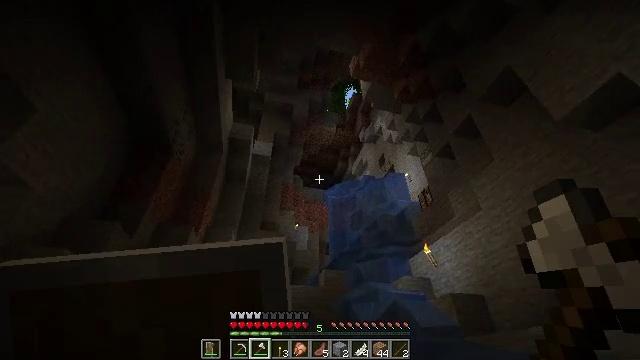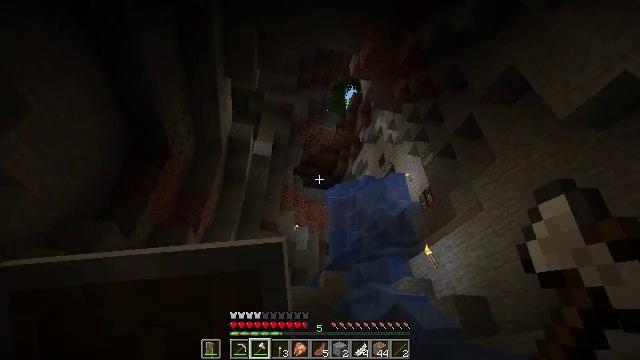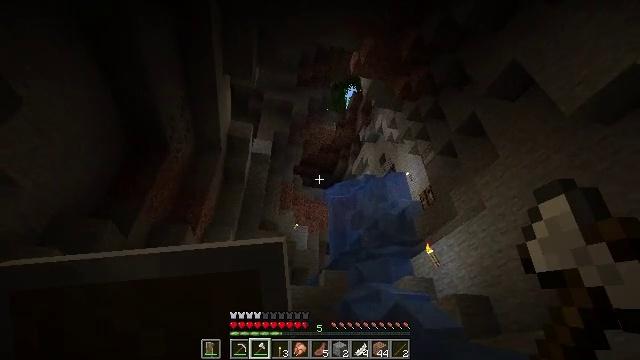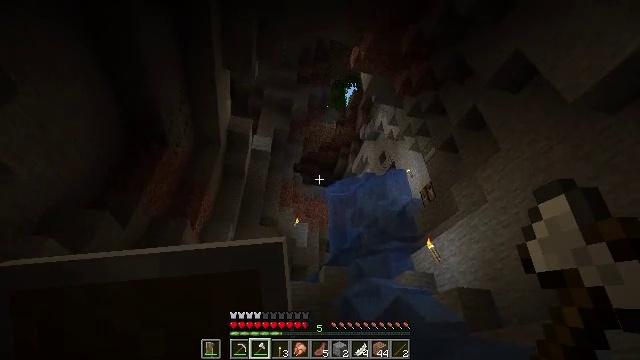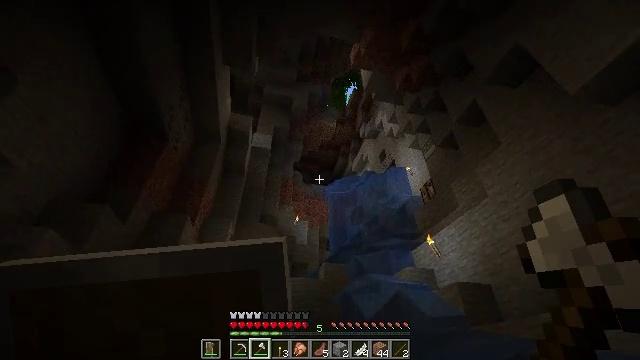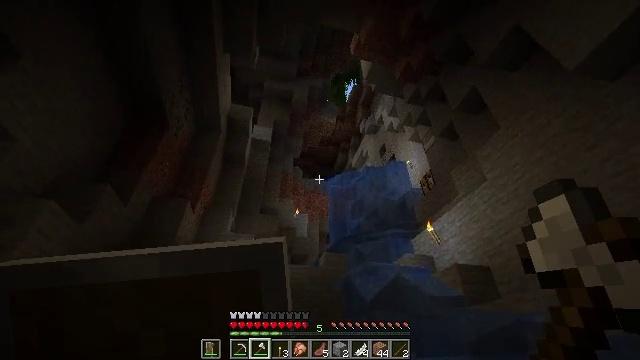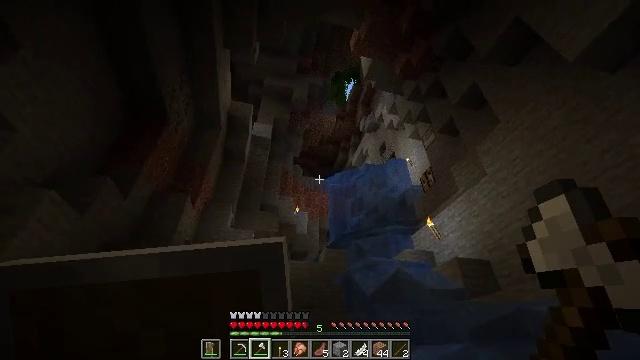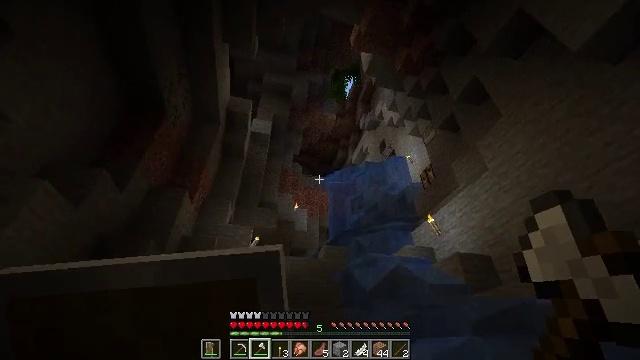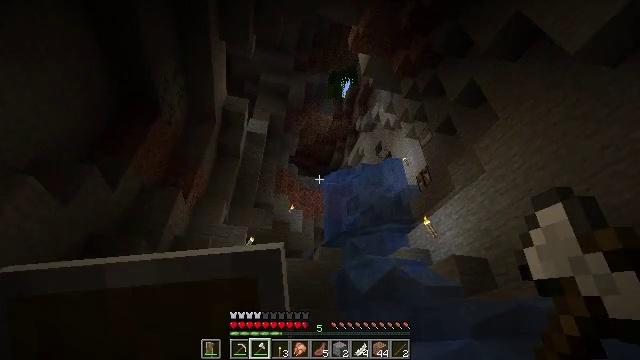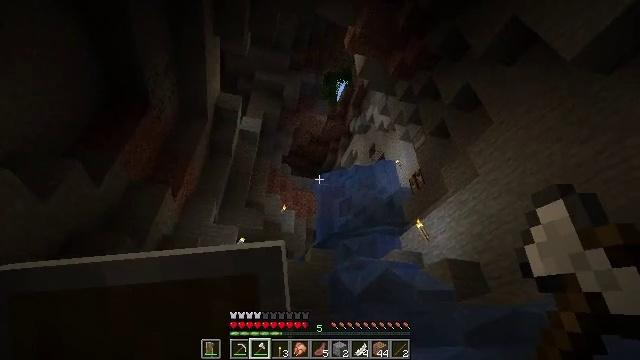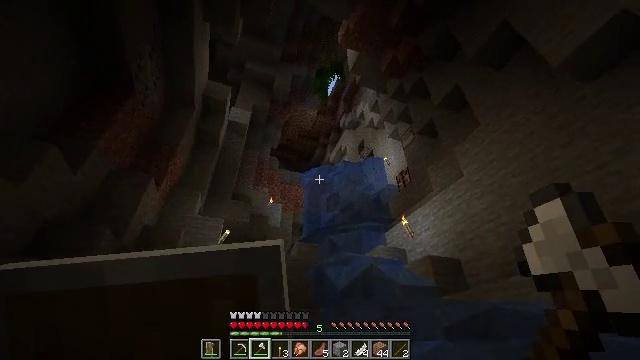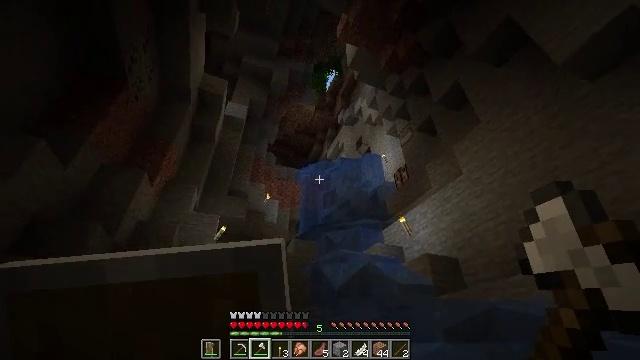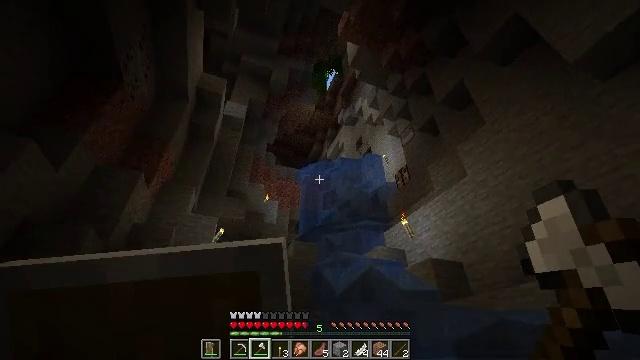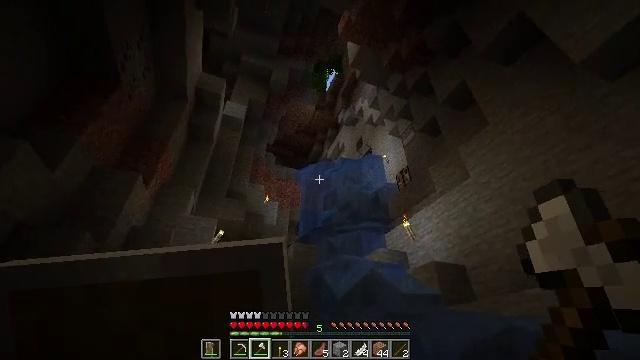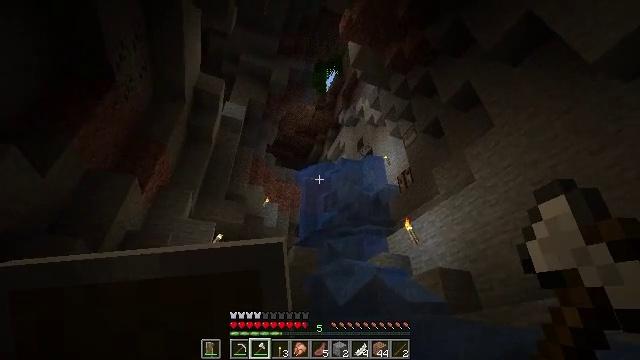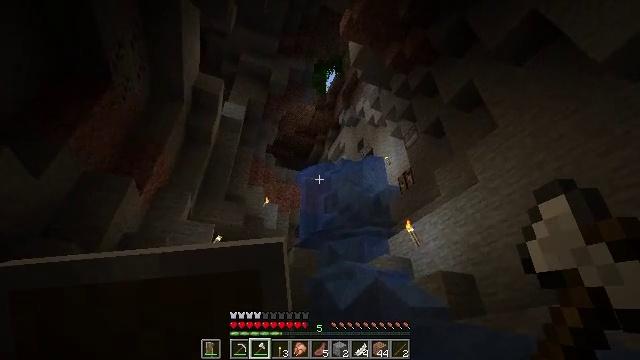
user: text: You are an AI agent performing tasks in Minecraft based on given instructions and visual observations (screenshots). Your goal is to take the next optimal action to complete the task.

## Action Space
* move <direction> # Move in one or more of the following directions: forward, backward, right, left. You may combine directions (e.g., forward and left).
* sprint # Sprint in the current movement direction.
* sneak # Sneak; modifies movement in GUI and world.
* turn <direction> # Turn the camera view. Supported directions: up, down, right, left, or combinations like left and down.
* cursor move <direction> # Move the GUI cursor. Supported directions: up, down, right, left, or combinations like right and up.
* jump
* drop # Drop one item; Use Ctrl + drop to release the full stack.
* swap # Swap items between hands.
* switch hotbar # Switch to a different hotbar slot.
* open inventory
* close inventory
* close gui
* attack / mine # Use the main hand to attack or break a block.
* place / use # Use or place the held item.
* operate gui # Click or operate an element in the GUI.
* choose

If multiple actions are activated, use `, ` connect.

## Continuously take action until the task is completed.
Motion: motion action
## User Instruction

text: Collect granite for building materials.
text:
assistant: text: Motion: move forward, jump
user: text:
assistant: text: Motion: move forward, jump
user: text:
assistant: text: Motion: move forward, jump
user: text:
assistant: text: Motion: move forward, jump
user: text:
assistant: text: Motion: move forward, jump
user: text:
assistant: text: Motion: move forward, jump
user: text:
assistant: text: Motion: move forward, jump
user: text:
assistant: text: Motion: move forward, turn right, jump
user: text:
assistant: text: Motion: move forward, turn right, jump
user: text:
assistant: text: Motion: move forward, turn right and down, jump
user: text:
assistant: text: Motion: move forward, jump
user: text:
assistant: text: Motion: move forward, jump
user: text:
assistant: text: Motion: move forward, jump
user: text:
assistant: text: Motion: move forward, jump
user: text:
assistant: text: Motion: move forward, jump
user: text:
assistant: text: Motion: move forward, jump
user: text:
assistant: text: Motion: move forward, jump
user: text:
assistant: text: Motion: move forward, jump
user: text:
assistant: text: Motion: move forward, jump
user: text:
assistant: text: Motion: move forward, jump
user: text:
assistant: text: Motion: move forward, jump
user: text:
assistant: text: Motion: move forward, jump
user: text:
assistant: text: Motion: move forward, jump
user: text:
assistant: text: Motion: move forward, jump
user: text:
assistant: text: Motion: move forward, jump
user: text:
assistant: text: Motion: move forward, jump
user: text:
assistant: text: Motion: move forward, jump
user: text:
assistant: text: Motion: move forward, jump
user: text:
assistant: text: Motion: move forward, jump
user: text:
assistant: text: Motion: move forward, jump